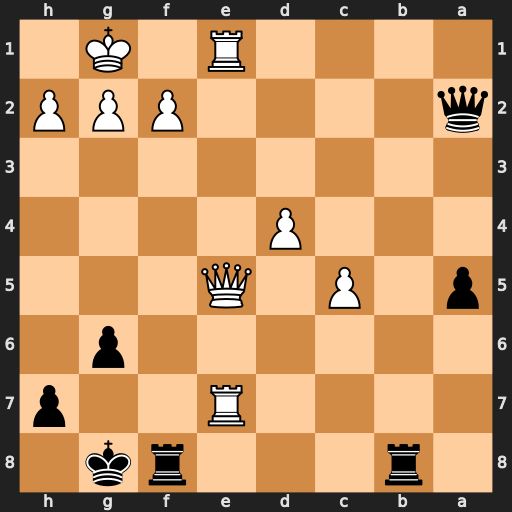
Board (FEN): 1r3rk1/4R2p/6p1/p1P1Q3/3P4/8/q4PPP/4R1K1
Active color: b
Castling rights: -
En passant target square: -
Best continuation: Qxf2+ Kh1 Qf1+ Rxf1 Rxf1#